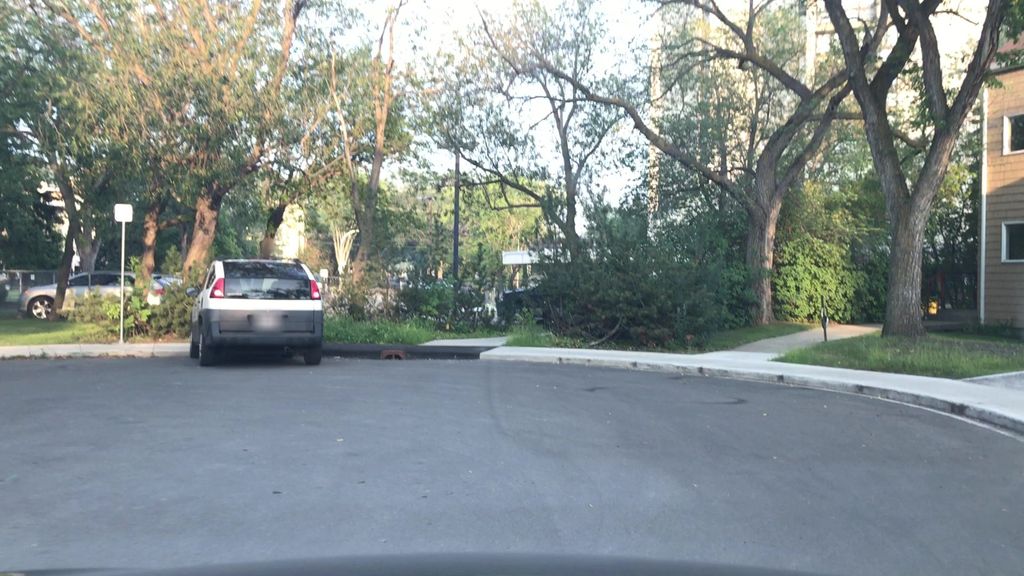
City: edmonton